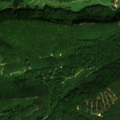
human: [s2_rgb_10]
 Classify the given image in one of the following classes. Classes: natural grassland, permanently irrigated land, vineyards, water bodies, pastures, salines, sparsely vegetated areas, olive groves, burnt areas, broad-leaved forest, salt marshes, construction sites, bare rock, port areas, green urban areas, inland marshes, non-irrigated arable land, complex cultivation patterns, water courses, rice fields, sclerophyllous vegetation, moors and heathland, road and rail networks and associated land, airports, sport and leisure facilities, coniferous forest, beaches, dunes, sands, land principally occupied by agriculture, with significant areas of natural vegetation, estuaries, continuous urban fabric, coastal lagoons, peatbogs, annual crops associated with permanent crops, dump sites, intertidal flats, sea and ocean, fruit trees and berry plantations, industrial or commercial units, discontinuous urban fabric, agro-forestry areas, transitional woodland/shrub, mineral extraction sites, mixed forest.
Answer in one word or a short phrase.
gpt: pastures, broad-leaved forest, mixed forest